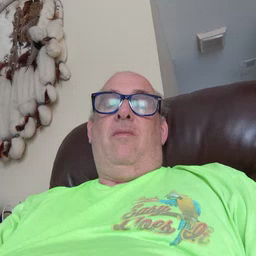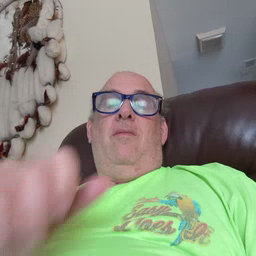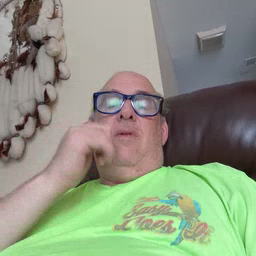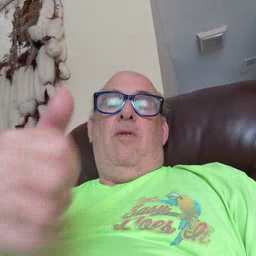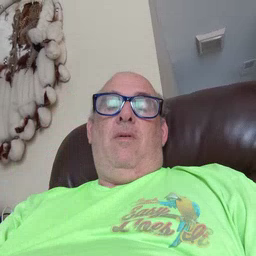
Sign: tomorrow